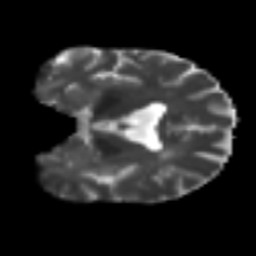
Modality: T2w
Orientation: coronal
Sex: male
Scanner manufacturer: ge
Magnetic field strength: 3 T
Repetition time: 7 s
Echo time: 0.08 s